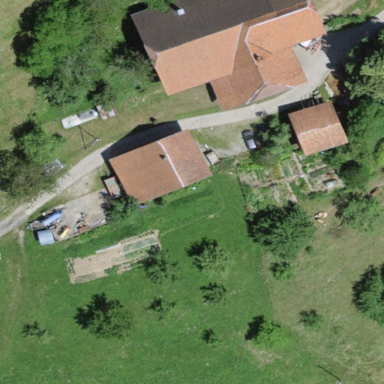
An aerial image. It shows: Farmyard area.